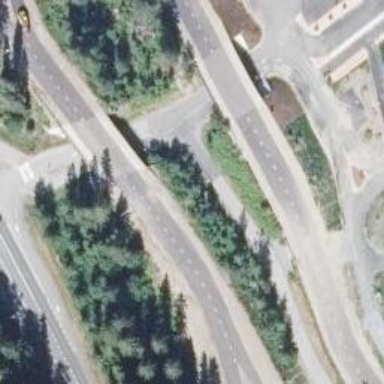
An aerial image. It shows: Track road on bridge designed for nordic skiing. The grooming style for skiing is both classic and skating.